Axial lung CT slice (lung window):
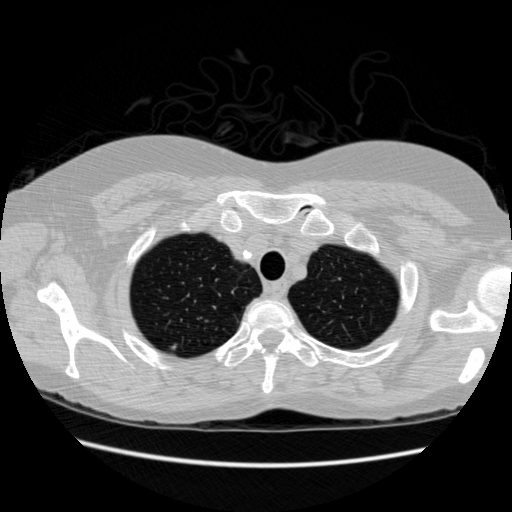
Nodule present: yes
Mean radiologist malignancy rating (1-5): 3